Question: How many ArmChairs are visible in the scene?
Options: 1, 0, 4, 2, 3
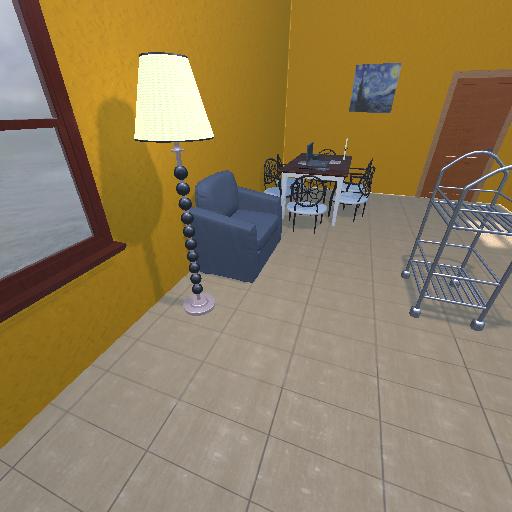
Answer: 1